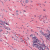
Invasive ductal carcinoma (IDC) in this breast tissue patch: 0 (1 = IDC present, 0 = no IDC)